九年级 · 度量几何学
如图, $C D$ 是 $\odot O$ 的直径, 弦 $A B$ 垂直 $C D$ 于点 $E$, 连接 $A C, B C, A D, B D$, 则下列结论不一定成立的是（）

  （第 8 题）

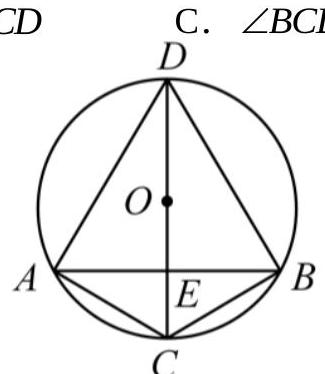
A. $C E=O E$
  B. $A E=B E$
  C. $A C=B C$
  D. $A D=B D$

答案: A
解析: 根据垂径定理对各选项进行逐一分析即可.

【详解】解: $\because C D$ 是 $\odot O$ 的直径, 弦 $A B$ 垂直 $C D$ 于点 $E$,

$\therefore A E=B E, A C=B C, A D=B D$,

$\therefore A C=B C, \quad A D=B D$,

而 $C E=O E$ 不一定成立,

故选: A.

【点睛】本题考查的是垂径定理, 垂直于弦的直径平分这条弦, 并且平分弦所对的两条弧是解答此题的关键.